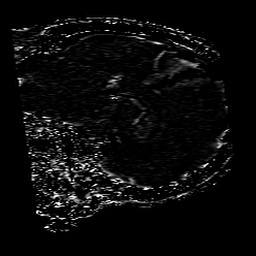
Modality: SWI
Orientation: sagittal
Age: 76
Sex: female
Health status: ill
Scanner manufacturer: philips
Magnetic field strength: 3 T
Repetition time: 0.031 s